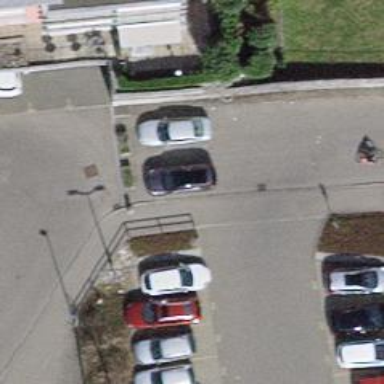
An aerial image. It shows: Bollard barrier.